Question: how to set selected row on 'dataGridView' by a string?
example..

when form_loaded...i want that 'dataGridView' with cell "LSN" is selected
so if i have a 'string text = "LSN"'
then that table's row with cell value "LSN" is selected..
i usually use 'dataGridView1.Rows[3].Selected = true;' to set selected row in datagridview..
but how can i do that if i dont know row's index and only know a string ?
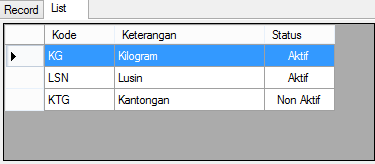
Answer: You would have to iterate through each row of the DataGridView until you find the value you want. You can then select the row and break out of the loop.
'''
foreach(DataGridViewRow row in dataGridView1.Rows)
{
// 0 is the column index
if (row.Cells[0].Value.ToString().Equals("LSN"))
{
row.Selected = true;
break;
}
}
'''
I haven't tested this example but it should give you the right idea.